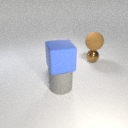
small brown metal sphere below large brown rubber sphere